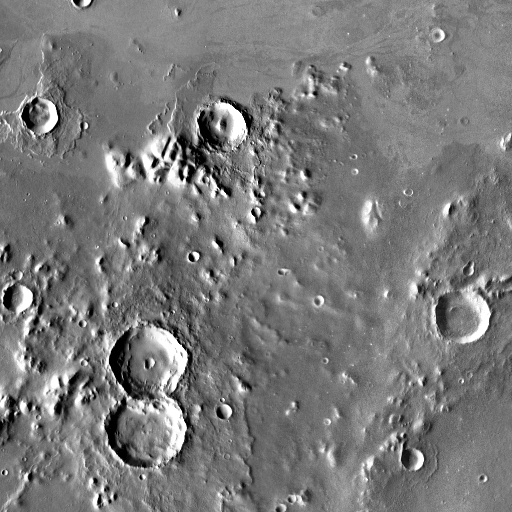
Crater classes present: Background, Other, Layered, Buried